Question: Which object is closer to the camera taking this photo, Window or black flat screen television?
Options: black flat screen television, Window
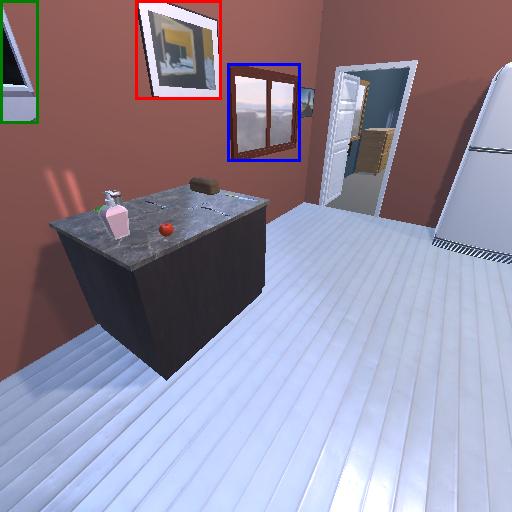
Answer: black flat screen television